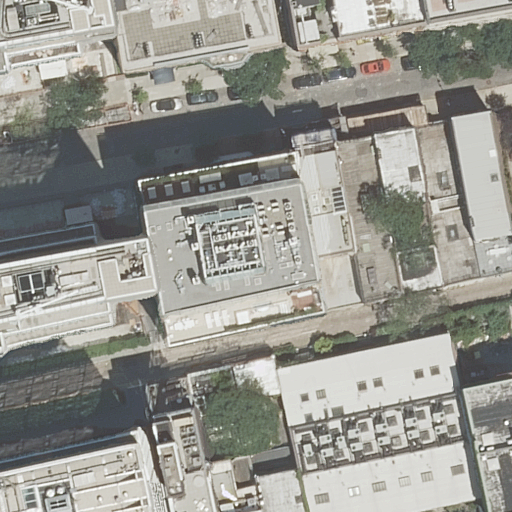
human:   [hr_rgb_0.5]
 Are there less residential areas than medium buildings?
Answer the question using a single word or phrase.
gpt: yes

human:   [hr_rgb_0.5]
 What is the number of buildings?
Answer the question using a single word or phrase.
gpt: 20

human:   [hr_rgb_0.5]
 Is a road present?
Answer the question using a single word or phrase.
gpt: yes

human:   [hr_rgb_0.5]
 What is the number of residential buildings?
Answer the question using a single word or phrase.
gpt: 20

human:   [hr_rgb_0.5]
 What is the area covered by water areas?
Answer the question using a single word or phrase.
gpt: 0m2

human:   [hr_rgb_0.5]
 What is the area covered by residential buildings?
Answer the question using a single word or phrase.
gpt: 5261m2

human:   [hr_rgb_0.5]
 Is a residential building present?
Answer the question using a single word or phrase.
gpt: yes

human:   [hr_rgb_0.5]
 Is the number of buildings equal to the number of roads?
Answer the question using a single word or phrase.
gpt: no

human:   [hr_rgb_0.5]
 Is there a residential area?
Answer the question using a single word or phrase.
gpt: yes

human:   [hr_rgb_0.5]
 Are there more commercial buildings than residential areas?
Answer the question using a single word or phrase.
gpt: no

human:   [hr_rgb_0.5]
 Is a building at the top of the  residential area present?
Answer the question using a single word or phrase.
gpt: yes

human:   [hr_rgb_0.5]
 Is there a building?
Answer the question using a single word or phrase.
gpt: yes

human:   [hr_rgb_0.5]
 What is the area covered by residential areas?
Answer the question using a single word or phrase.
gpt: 1382m2

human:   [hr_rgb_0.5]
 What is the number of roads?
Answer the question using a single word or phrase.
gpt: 2

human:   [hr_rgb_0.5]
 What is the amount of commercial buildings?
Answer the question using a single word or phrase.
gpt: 0

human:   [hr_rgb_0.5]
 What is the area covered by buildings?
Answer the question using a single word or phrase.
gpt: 5261m2

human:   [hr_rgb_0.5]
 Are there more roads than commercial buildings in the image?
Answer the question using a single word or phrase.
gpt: yes

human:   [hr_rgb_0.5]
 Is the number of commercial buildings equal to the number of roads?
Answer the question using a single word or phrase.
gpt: no

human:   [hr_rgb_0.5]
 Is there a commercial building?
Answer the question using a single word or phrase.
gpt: no

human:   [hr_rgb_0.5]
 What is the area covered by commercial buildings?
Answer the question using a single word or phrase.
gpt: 0m2

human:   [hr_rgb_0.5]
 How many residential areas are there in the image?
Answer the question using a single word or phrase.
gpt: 1

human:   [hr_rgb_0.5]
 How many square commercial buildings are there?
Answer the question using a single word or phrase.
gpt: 0

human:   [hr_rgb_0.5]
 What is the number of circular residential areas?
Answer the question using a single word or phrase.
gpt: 0

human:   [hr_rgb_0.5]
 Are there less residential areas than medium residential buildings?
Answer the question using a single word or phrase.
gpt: yes

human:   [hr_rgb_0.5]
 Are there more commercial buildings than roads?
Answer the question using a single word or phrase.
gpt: no

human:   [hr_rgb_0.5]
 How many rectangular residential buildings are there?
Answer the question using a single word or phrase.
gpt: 19

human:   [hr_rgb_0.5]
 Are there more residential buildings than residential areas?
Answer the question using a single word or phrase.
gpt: yes

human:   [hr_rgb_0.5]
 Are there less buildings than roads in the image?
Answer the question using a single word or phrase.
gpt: no

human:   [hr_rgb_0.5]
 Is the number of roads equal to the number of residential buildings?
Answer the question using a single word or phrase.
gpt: no

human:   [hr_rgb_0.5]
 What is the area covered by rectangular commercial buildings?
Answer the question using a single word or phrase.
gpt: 0m2

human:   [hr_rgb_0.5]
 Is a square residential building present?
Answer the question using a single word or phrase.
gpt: no

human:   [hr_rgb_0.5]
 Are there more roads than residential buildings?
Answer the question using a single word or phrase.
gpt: no

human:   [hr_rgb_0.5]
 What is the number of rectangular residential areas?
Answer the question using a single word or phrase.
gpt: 1

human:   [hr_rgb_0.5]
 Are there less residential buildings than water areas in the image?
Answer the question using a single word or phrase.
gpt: no

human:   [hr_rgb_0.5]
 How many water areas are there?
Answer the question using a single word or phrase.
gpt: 0

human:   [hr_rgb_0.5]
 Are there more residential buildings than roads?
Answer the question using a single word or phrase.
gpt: yes

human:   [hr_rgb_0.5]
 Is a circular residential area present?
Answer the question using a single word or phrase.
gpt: no

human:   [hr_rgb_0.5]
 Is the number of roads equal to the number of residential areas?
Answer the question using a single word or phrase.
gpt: no

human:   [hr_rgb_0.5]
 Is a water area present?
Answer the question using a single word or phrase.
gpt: no

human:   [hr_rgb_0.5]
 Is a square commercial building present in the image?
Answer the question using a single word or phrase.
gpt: no

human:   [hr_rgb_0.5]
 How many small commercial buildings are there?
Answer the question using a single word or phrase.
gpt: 0

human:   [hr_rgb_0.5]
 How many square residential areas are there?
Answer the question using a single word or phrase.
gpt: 0

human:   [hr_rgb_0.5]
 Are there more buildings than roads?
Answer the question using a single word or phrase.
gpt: yes

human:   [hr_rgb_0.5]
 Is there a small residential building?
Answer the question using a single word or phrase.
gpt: yes

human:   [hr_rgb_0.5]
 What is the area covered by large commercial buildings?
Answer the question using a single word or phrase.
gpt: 0m2

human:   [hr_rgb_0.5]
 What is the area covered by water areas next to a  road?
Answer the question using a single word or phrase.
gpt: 0m2

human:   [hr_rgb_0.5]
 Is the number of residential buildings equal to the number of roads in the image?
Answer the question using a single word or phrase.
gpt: no

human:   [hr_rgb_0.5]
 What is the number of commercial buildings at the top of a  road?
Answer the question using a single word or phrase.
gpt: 0

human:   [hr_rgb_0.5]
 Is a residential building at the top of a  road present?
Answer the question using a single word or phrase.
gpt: yes

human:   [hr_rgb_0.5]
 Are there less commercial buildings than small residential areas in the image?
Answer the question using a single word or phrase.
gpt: no

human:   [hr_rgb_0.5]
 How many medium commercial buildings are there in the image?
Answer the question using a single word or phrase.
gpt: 0

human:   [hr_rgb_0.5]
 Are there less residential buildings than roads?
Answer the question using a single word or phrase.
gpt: no

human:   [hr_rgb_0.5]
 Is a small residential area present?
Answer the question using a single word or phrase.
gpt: no

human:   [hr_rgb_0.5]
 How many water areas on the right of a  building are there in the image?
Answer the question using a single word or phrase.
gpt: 0

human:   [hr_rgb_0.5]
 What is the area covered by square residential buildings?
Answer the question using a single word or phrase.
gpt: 0m2

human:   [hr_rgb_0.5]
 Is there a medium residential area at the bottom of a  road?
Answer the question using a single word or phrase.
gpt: no

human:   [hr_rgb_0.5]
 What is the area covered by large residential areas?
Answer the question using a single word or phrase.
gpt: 1382m2

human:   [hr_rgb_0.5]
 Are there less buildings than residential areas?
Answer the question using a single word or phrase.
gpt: no

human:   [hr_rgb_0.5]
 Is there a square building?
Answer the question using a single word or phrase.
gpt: no

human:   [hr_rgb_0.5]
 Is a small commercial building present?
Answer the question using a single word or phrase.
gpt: no

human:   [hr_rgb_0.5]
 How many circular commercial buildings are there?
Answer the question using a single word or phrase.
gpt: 0

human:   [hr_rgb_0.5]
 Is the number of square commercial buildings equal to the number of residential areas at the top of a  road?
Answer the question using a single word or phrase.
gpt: yes

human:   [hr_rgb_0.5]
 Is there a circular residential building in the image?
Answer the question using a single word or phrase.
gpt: no

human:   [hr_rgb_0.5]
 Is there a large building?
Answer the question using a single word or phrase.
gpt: yes